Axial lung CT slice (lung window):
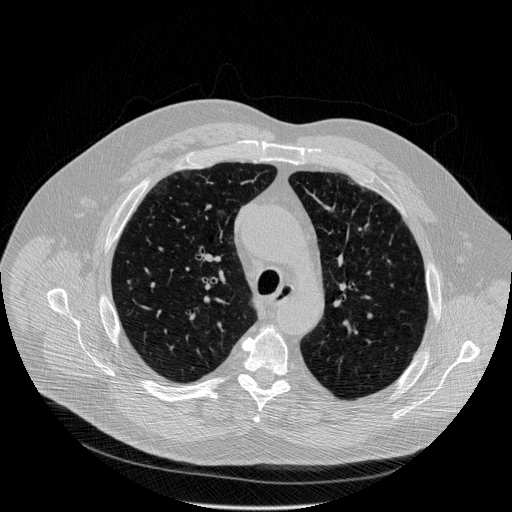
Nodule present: no